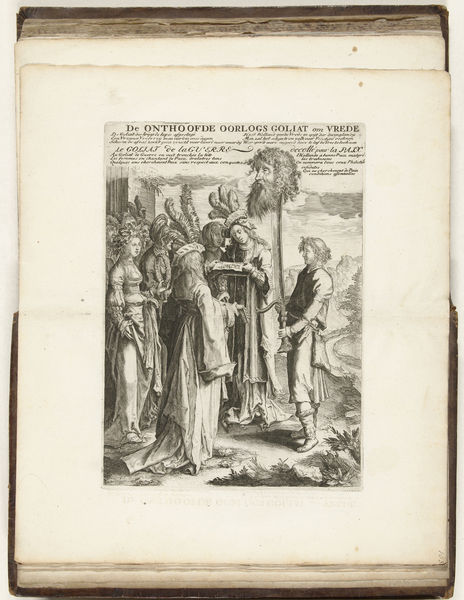
Titel: Goliath onthoofd om de vrede
Künstler: Jan Saenredam
Standort: Amsterdam
Institution: Rijksmuseum
Schlagwörter: crowd, feathers, men, people, robes, sword, women, face, figures, group, hair, old, robe, woman, print, feather, head, message, scroll, hats, beard, writing, letter, reading, antique, jesus, book, christ, dutch, peace, tan, bible, stick, page, standing, latin, text, pole, david, holding, old book, headless, decapitated, beheading, chrsit, goliat, behead, de, beheaded, oorlogs, ontho, goliath, bheaded, onthoofde, vrede, head on stake, de ontho ofde oorlogs goliat vrede